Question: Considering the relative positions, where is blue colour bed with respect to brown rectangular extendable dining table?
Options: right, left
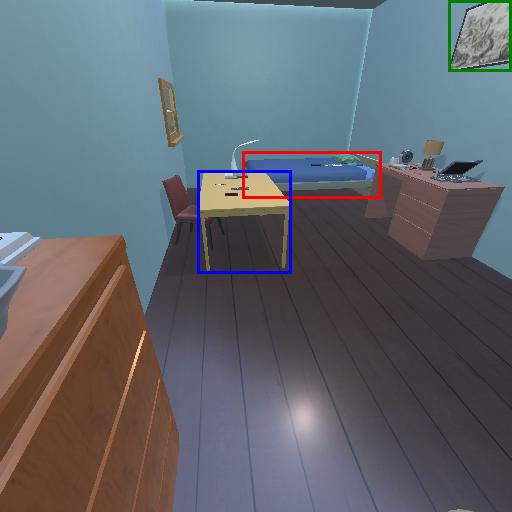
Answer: right